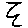
Label: zigzag